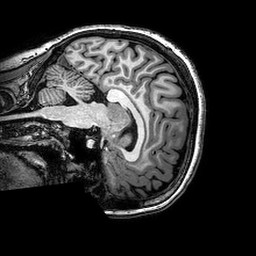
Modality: T1w
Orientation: sagittal
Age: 25
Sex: female
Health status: healthy
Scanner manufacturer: philips
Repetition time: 0.008142 s
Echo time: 0.00373 s